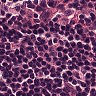
Metastatic tissue present: no